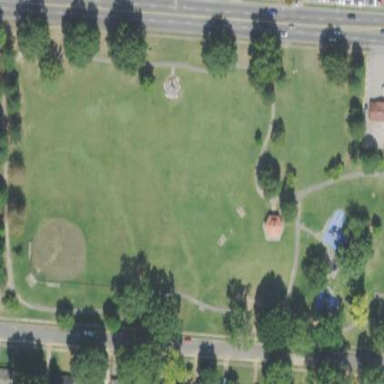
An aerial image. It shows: Lovely park for leisure and relaxation.